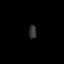
Tissue: lung
Cell type: Epithelial cells
Senescence score: 0.5733
Nuclear area (px): 100
Mean DAPI intensity: 50.27